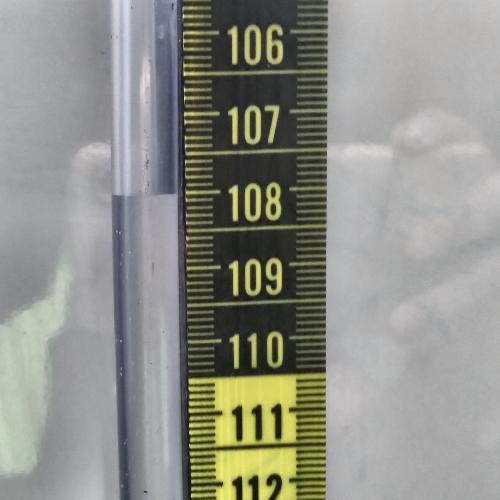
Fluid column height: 108.0 cm